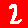
Digit: 2